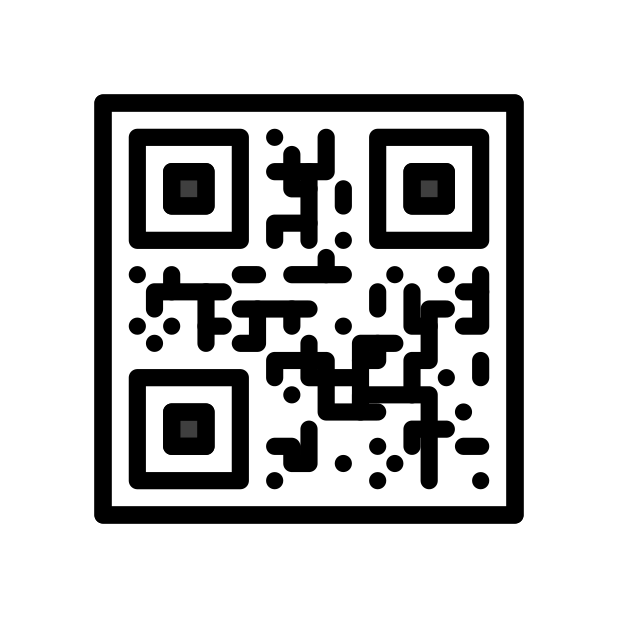
qr code